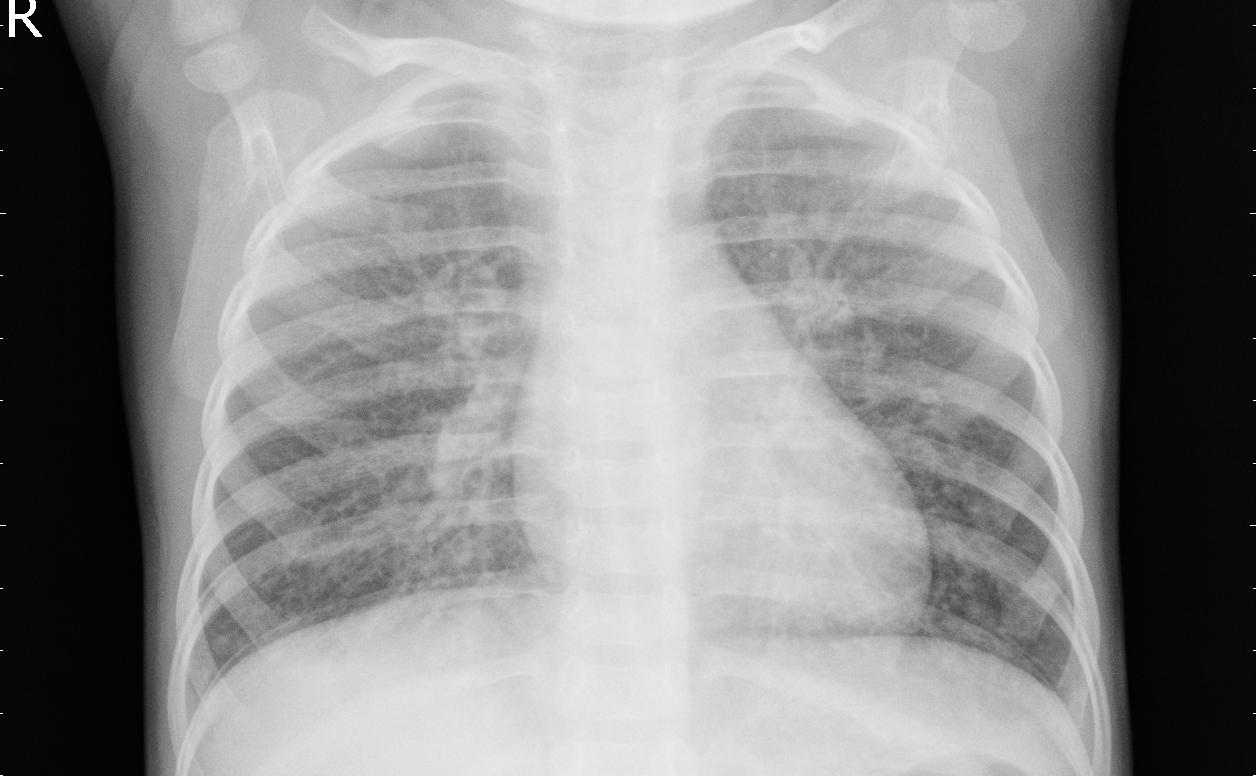
Diagnosis: PNEUMONIA